Interaction volume radius: 5 \u00c5
Interaction volume height: 35 \u00c5
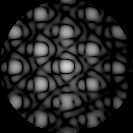
Disorder parameter: 0.1097